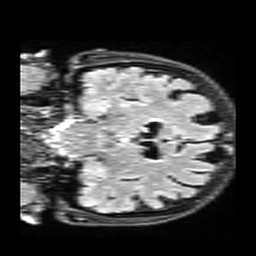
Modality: FLAIR
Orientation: coronal
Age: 72
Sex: female
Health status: healthy
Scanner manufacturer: siemens
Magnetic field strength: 3 T
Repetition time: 9 s
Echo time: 0.088 s